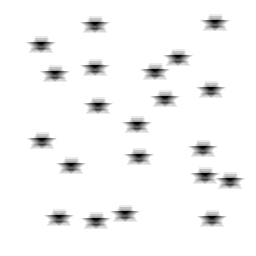
Squares: 0
Triangles: 0
Stars: 21
Total shapes: 21